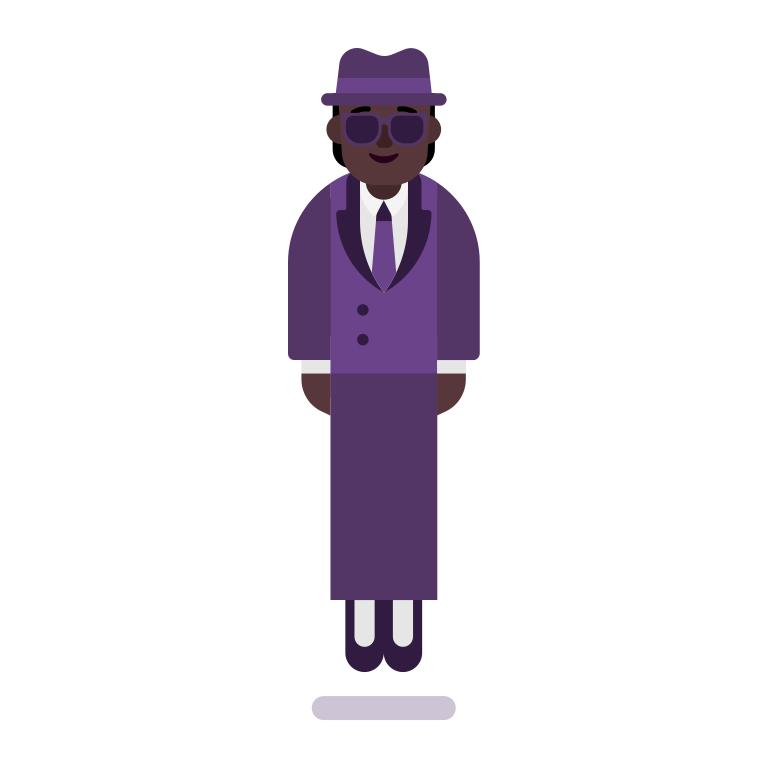
person in suit levitating flat dark